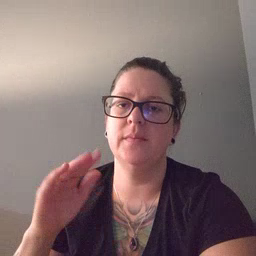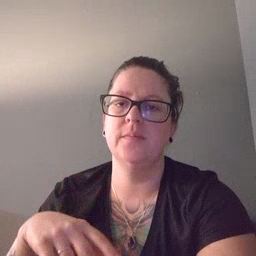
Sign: bye